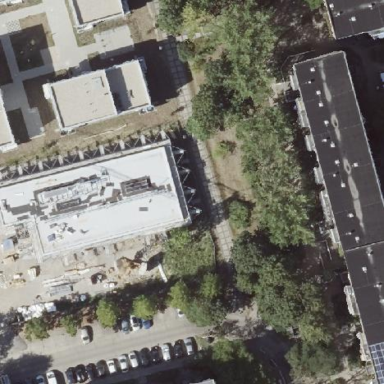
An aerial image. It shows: Flat roof kindergarten building.